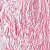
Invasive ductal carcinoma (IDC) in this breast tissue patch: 0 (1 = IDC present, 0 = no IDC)